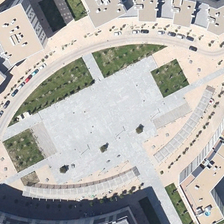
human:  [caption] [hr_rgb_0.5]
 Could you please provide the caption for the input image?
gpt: many buildings are around an oval square .

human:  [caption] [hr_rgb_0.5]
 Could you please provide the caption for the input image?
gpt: many buildings are around an oval square .

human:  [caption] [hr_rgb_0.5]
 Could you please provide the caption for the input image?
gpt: the buildings are white .

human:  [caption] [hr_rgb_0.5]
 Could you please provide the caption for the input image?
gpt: this is an apartment with many trees .

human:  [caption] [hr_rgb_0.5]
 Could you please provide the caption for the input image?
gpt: this is an apartment with many trees .